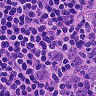
Metastatic tissue present: no